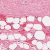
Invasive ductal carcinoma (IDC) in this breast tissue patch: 0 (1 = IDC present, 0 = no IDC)